Question: I have dynamic input fields generated from a jquery function. There is the ability to add or delete through button clicks these input fields. I have a random number generator that changes its values every 3 seconds. I am trying to set the value of random number to the first dynamic input field and then as I add other input fields in the form increment the value by '+1' .
How can I achieve the following? Since, the values change every 5 seconds. Once the random number is generated, update the values for the dynamic input fields currently in the form. The increment will always be '+1' but the random number will be obviously different. <URL>
'''
<script>
$(document).ready(function () {
//generate random number
setInterval(function() {
var number = 1 + Math.floor(Math.random() * 6);
$('#increment_num').text(number);
},
3000);
$('#btnAdd').click(function () {
var num = $('.clonedSection').length;
var newNum = new Number(num + 1);
var nextAutoIncrement = $('#result').val();
var newSection = $('#pq_entry_' + num).clone().attr('id', 'pq_entry_' + newNum);
newSection.children(':first').children(':first').attr('id', 'increment_id_' + newNum).attr('name', 'increment_id_' + newNum);
newSection.insertAfter('#pq_entry_' + num).last();
event.preventDefault();
$('#btnDel').prop('disabled', '');
if (newNum == 5) $('#btnAdd').prop('disabled', 'disabled');
});
$('#btnDel').click(function () {
var num = $('.clonedSection').length; // how many duplicate input fields we currently have
$('#pq_entry_' + num).remove(); // remove the last element
// enable the "add" button
$('#btnAdd').prop('disabled', '');
// if only one element remains, disable the "remove" button
if (num - 1 == 1) $('#btnDel').prop('disabled', 'disabled');
});
$('#btnDel').prop('disabled', 'disabled');
});
</script>
'''
html
'''
<form>
Number to start increment from:
<input id="increment_num" name="increment_num" placeholder="" type="text" /></br>
Values:
<ul id="pq_entry_1" class="clonedSection">
<li>
<input id="increment_id_1" name="increment_id_1" placeholder="" type="text" />
</li>
</ul><br/>
<input type='button' id='btnAdd' value='add text box' />
<input type='button' id='btnDel' value='Delete' /></br>
</form>
'''
Goal

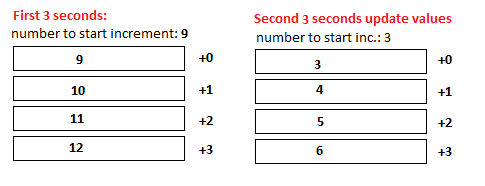
Answer: Here is a fiddle of my changes: <URL>
For an easier fix, you should just update all of the values when your number changes:
'''
success: function (data) {
var $cloned = $('.clonedSection li');
var num = parseInt(data);
$increment_num.val(num);
$cloned.each(function(i){
$(this).find('input').val(num+i);
})
},
'''
You could also clean up your clone code quite a bit and ensure that new elements have the correct values set:
'''
$('#btnAdd').click(function () {
var $clones = $('.clonedSection li'),
num = $clones.size() + 1,
next_num = parseInt($clones.last().find('input').val())+1,
$template = $clones.first(),
newSection = $template.clone().attr('id', 'pq_entry_'+num),
ident = 'incremend_id_'+num;
newSection.find('input').attr({
'id': ident,
'name': ident
}).val(next_num);
$('.clonedSection').append(newSection);
if (num == 5) $('#btnAdd').prop('disabled', 'disabled');
});
'''